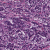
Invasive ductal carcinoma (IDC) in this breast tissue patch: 1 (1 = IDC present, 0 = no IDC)